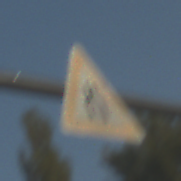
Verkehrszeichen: VerengteFahrbahn
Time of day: SunriseSunset
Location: Outdoor (Special)
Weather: Clear
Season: NotSpecified
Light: Natural